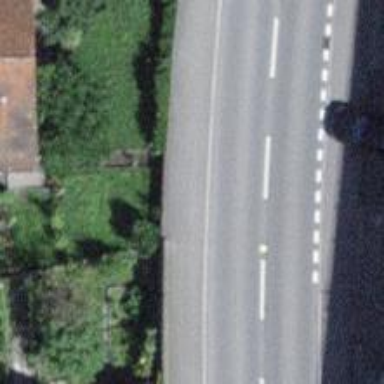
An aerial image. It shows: Asphalt sidewalk along the footway.